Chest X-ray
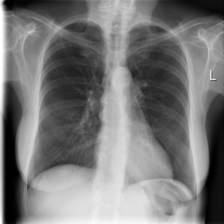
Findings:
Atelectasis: positive
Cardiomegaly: negative
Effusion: negative
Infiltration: negative
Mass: negative
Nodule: negative
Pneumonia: negative
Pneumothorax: negative
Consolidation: negative
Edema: negative
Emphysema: negative
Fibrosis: negative
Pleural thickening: negative
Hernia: negative